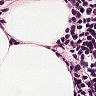
Metastatic tissue present: no